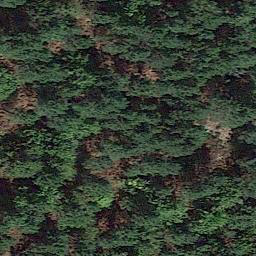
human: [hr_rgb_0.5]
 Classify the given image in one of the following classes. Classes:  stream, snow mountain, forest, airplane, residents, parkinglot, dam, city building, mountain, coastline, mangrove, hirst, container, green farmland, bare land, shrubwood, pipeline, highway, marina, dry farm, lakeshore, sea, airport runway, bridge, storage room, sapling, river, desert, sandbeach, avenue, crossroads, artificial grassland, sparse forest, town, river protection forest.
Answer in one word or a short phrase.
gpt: forest